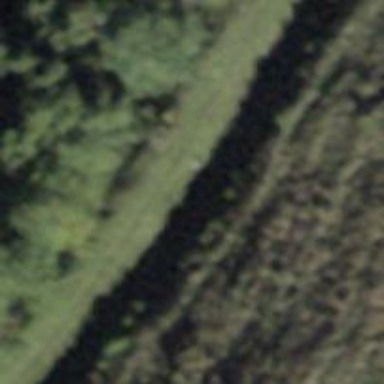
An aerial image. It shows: Path with grade2 tracktype.